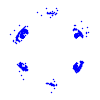
Particle: pion